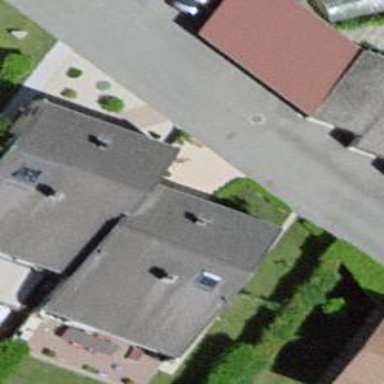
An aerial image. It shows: Terrace building with saltbox roof shape.